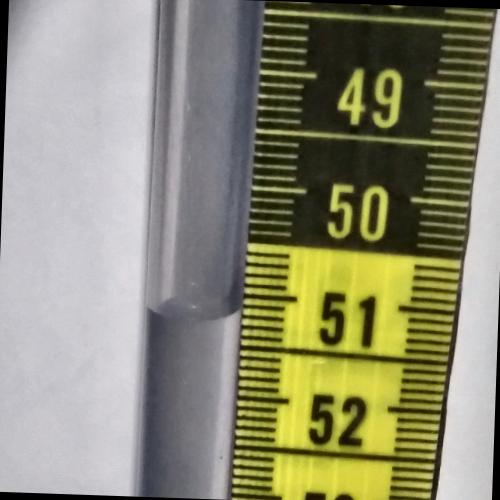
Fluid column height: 51.2 cm